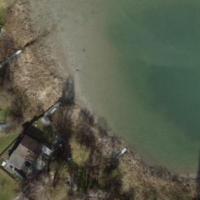
EUNIS habitat code: 14
Species observed at this site:
Bucephala clangula